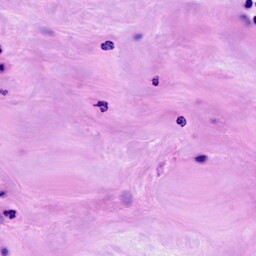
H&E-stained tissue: Breast